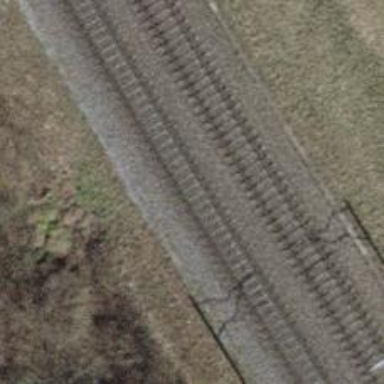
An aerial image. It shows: Single-track electrified railway with contact line.